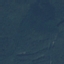
Label: Forest